【题型】选择题　【知识点】解析几何　【难度】medium
已知过抛物线 $C: y^2 = 2x$ 的焦点 $F$ 的直线 $l_1$ 与 $C$ 交于 $A, B$ 两点，直线 $AO, BO$ 与直线 $l_2: y = x - 3$ 分别相交于 $M, N$ 两点，$O$ 为坐标原点，若 $|MN| = \frac{12\sqrt{10}}{5}$，则直线 $l_1$ 的方程为（ ）

\vspace{0.5cm}

\noindent \quad A. $2x - 2y - 1 = 0$ 或 $22x - 4y - 11 = 0$ \quad\quad B. $2x - 2y - 1 = 0$

\vspace{0.3cm}

\noindent \quad C. $2x - 4y - 1 = 0$ 或 $22x - 4y - 11 = 0$ \quad\quad D. $22x - 4y - 11 = 0$
【解答】

\noindent \textbf{【答案】} C

\vspace{0.2cm}
\noindent \textbf{【分析】} 当$l_1$的斜率为$0$时直接分析即可，当$l_1$的斜率不为$0$时，设出$l_1$的横截式方程，联立$l_1$与抛物线得到纵坐标的韦达定理形式，利用直线相交表示出$M,N$的坐标，由两点间距离公式可表示出$|MN|$，则$l_1$的方程中的参数可求，则$l_1$的方程可知.

\vspace{0.2cm}
\noindent \textbf{【解析】} 由题意知$F\left(\dfrac{1}{2},0\right)$，当直线$l_1$的斜率为$0$时，直线$l_1$与抛物线有且只有一个交点，不满足要求，
故可设$l_1$的方程为$x=ty+\dfrac{1}{2}$,$A(x_1,y_1)$,$B(x_2,y_2)$，
联立$\begin{cases}y^2=2x \\ x=ty+\dfrac{1}{2}\end{cases}$整理得$y^2-2ty-1=0$,$\Delta=4t^2+4>0$，
所以$y_1+y_2=2t$，$y_1y_2=-1$，
直线$AO$的方程为$y=\dfrac{y_1}{x_1}x$，直线$BO$的方程为$y=\dfrac{y_2}{x_2}x$，
因为$AO,BO$不与$l_2$平行，显然$\dfrac{y_1}{x_1}\neq1$,$\dfrac{y_2}{x_2}\neq1$，
联立方程组$\begin{cases}y=\dfrac{y_1}{x_1}x \\ y=x-3\end{cases}$，所以$M\left(\dfrac{-3x_1}{y_1-x_1},\dfrac{-3y_1}{y_1-x_1}\right)$，
因为$y_1^2=2x_1$，所以$M\left(\dfrac{-3y_1^2}{2-y_1},\dfrac{-6}{2-y_1}\right)$，同理可得$N\left(\dfrac{-3y_2^2}{2-y_2},\dfrac{-6}{2-y_2}\right)$，
由$|MN|=\sqrt{1+\left(\dfrac{1}{k_{l_2}}\right)^2}\times|y_M-y_N|=\sqrt{2}\left|\dfrac{6}{y_1-2}-\dfrac{6}{y_2-2}\right|=\dfrac{6\sqrt{2}|y_2-y_1|}{|3-2t|}$
$=\dfrac{6\sqrt{2}\times\sqrt{4t^2+4}}{|4t-3|}=\dfrac{12\sqrt{2(t^2+1)}}{|4t-3|}=\dfrac{12\sqrt{10}}{5}$，
解得$t=2$或$t=\dfrac{2}{11}$，
故直线$l_1$的方程为$x=2y+\dfrac{1}{2}$或$x=\dfrac{2}{11}y+\dfrac{1}{2}$，即$2x-4y-1=0$或$22x-4y-11=0$，
故选：C．

\vspace{0.2cm}
\noindent \textbf{【点睛】} 关键点点睛：本题考查直线与抛物线的综合应用，涉及到抛物线的焦点方程、两点间距离公式等问题，对学生的计算能力要求较高，难度较大.解答本题的关键在于：正确运用两点间距离公式（弦长公式）表示出$|MN|$，将问题转化为纵坐标的韦达定理从而完成计算.

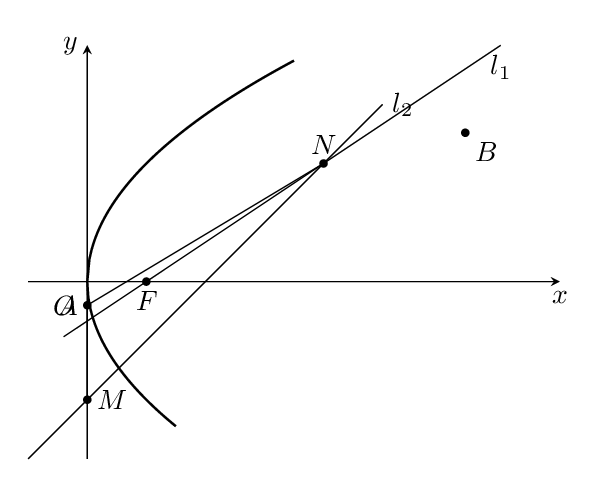